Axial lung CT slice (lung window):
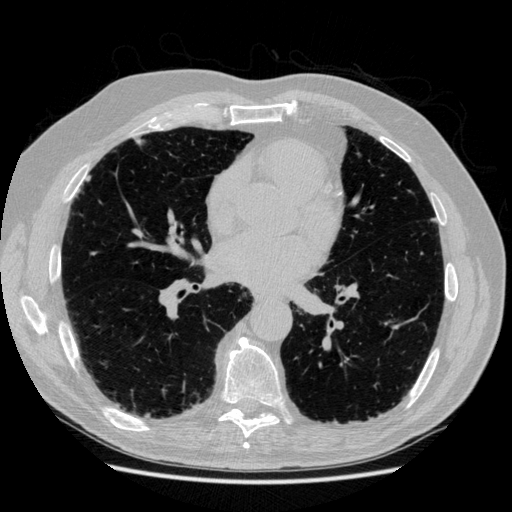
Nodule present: yes
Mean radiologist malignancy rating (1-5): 3